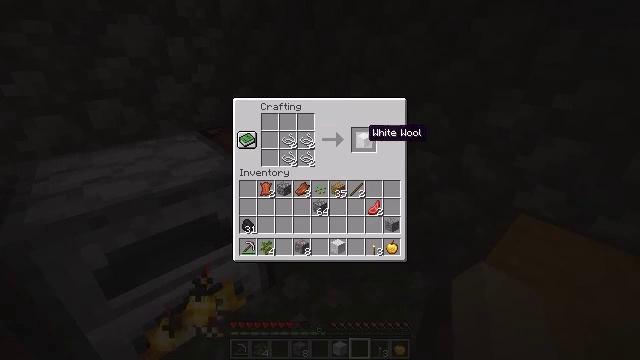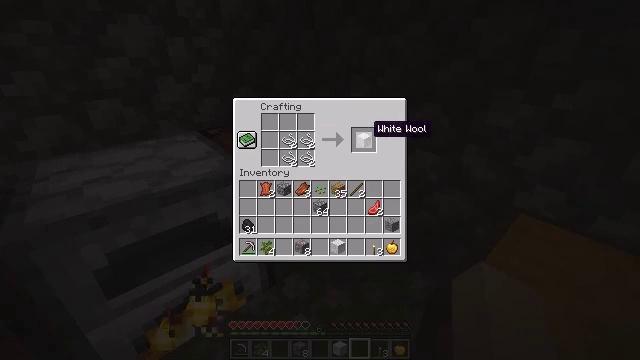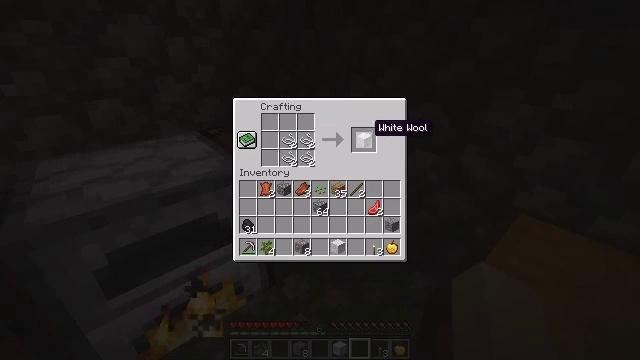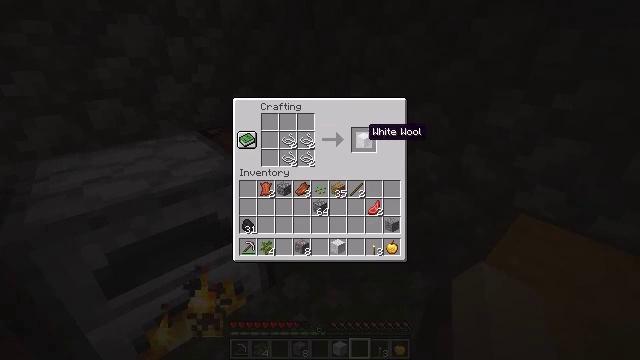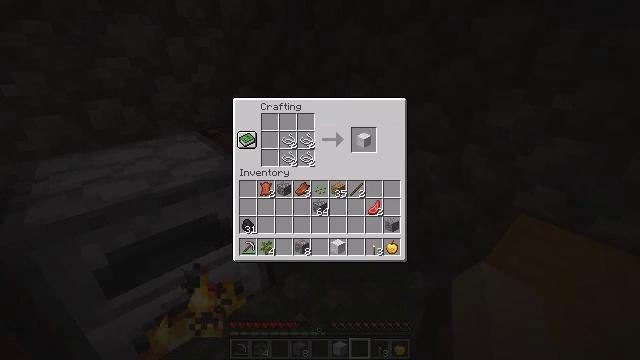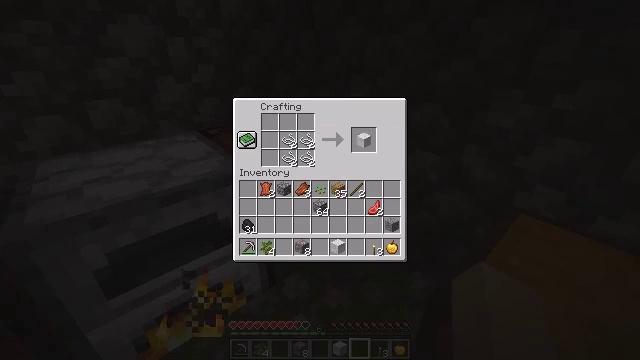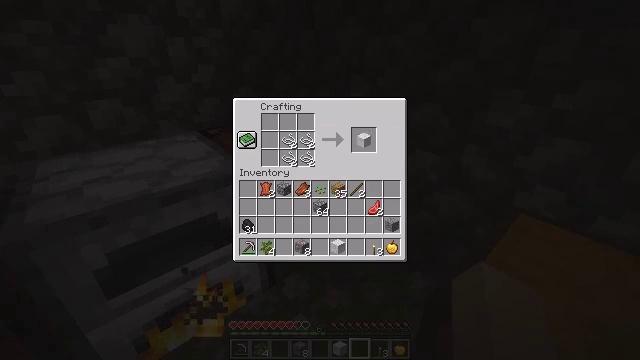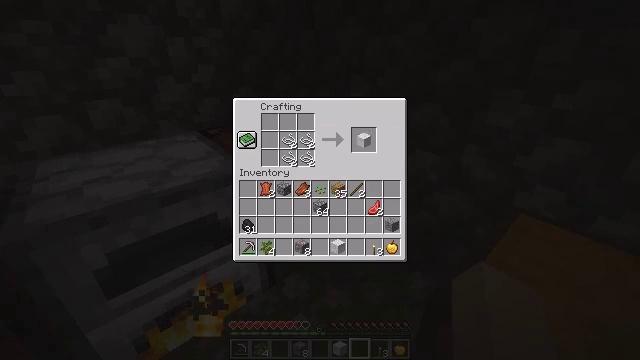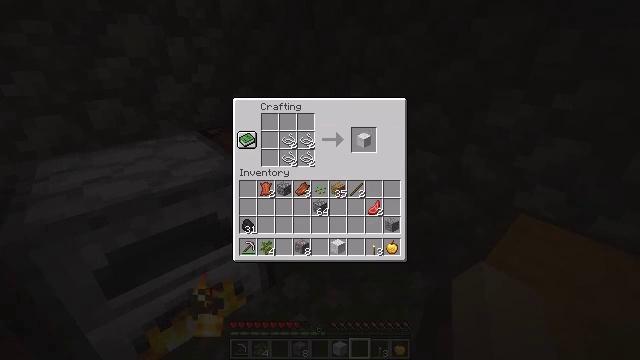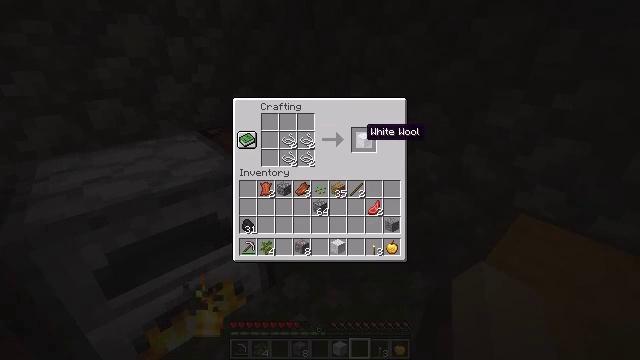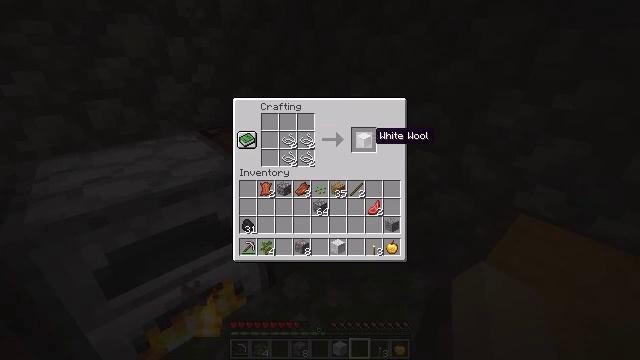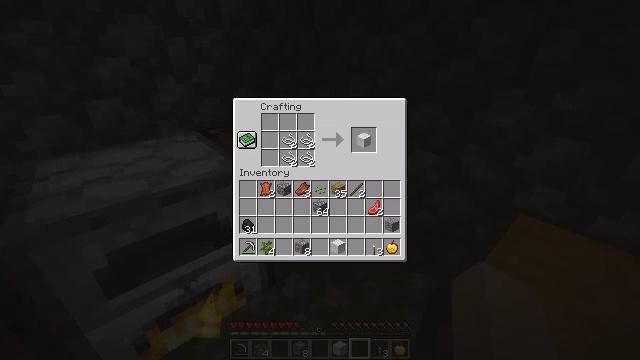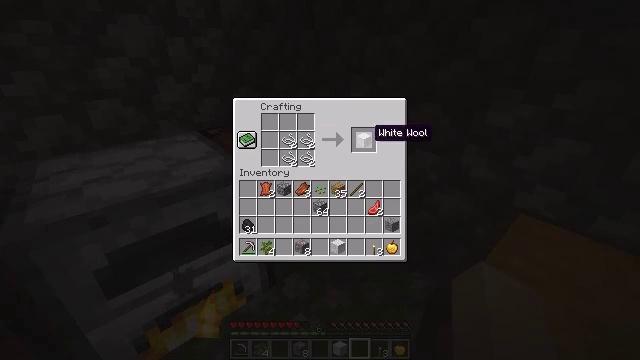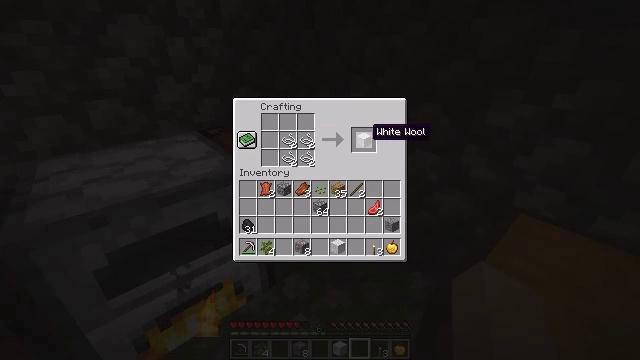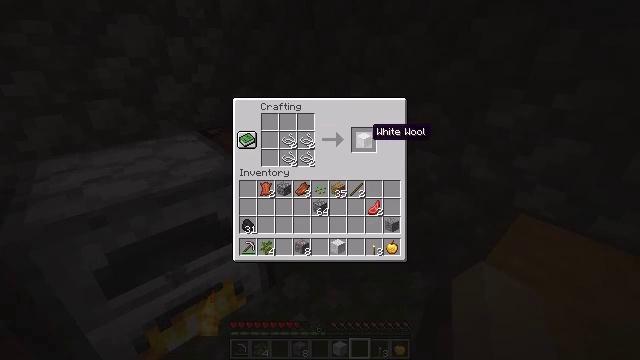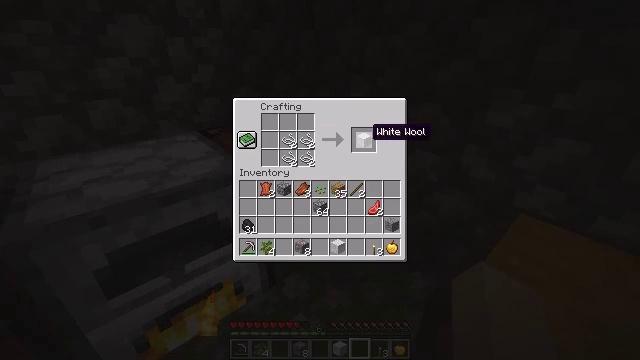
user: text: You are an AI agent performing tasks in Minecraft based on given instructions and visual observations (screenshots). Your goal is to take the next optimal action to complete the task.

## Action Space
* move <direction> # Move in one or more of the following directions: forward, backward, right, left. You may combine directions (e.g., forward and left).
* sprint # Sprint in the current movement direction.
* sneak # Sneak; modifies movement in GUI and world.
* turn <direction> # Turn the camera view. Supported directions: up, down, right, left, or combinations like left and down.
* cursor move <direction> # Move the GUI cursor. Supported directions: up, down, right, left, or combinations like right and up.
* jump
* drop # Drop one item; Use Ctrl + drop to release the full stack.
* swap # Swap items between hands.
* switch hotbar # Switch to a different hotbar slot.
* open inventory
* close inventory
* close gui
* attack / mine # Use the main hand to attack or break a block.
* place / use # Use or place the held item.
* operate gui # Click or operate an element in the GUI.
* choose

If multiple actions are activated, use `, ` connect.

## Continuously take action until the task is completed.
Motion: motion action
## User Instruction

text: Craft white wool.
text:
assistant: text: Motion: no_op
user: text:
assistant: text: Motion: no_op
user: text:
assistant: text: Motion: no_op
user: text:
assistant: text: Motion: cursor move left and up
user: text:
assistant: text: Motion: no_op
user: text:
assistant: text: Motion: no_op
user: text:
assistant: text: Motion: no_op
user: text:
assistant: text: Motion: no_op
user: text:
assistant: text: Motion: cursor move right
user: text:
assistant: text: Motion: cursor move right
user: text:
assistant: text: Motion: sneak
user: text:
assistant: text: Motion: sneak, cursor move left
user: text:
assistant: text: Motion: sneak
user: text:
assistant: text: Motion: sneak
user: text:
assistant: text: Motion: sneak
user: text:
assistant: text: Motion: sneak, operate gui
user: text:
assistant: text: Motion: sneak, operate gui
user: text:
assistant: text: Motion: sneak
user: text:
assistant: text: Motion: sneak
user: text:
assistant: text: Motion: sneak
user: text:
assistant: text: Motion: sneak